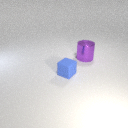
large purple metal cylinder behind small blue rubber cube